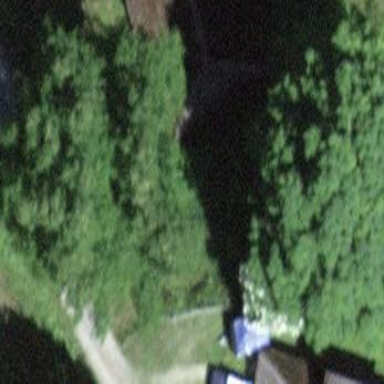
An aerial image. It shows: Barn.